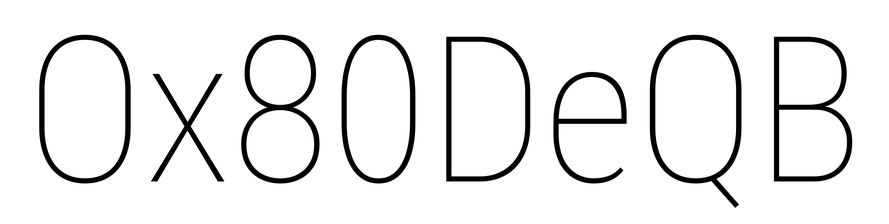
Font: Roboto_Condensed_Thin